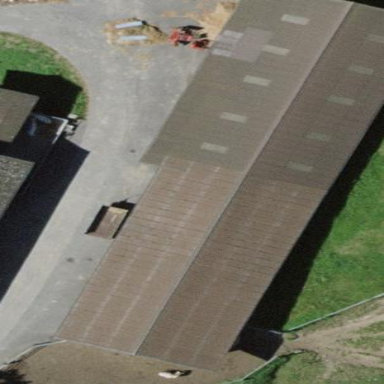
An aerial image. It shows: Rural barn.